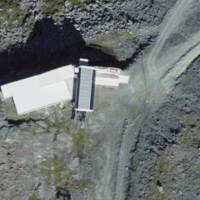
EUNIS habitat code: 48
Species observed at this site:
Montifringilla nivalis